Aerial crown-view tile of a tropical tree (Barro Colorado Island, Panama), acquired 20241216:
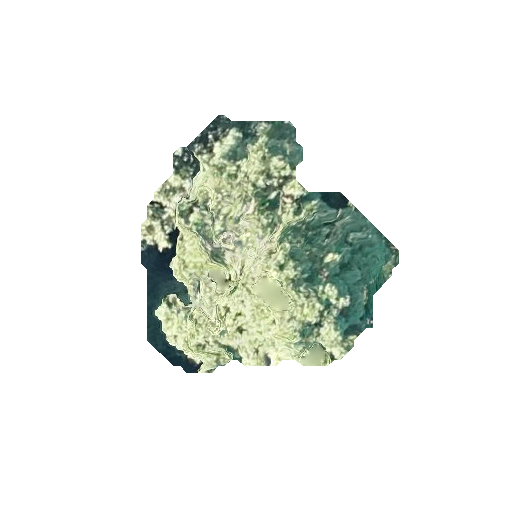
Species: Aspidosperma desmanthum
GBIF accepted scientific name: Aspidosperma desmanthum
Crown area: 67.229 m²